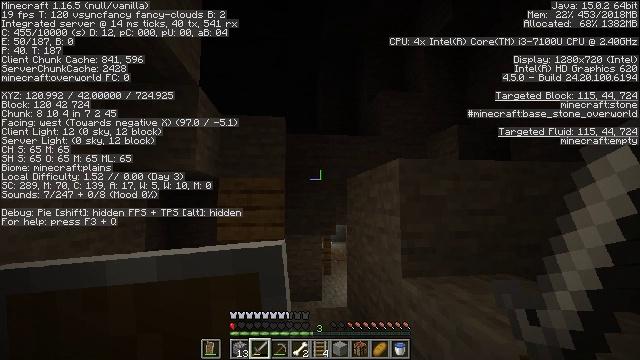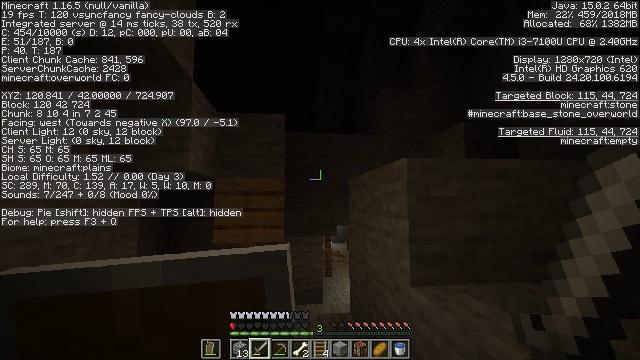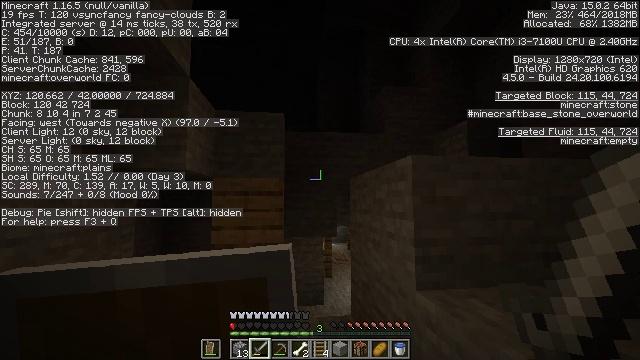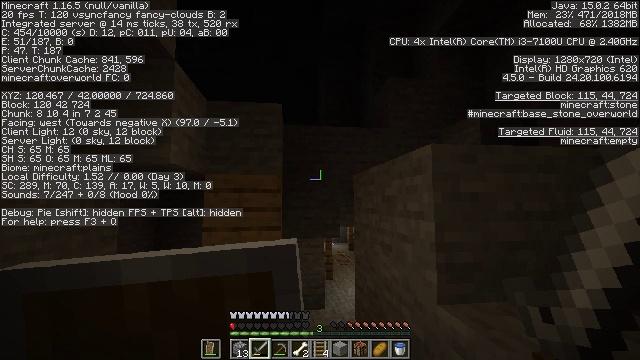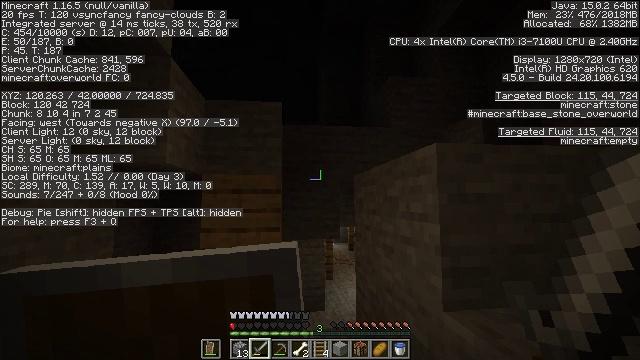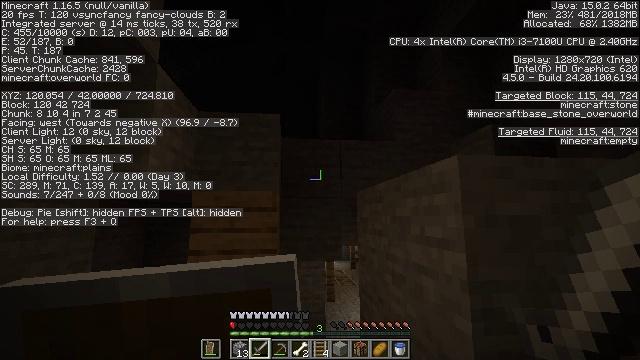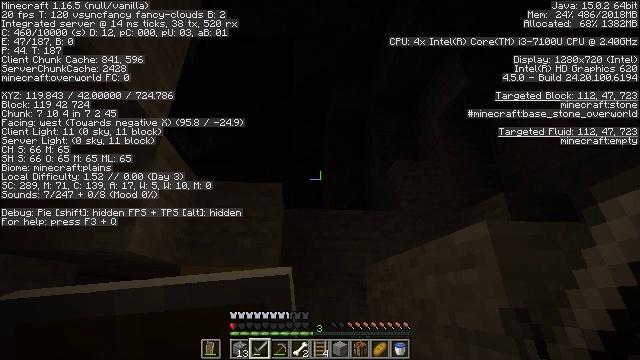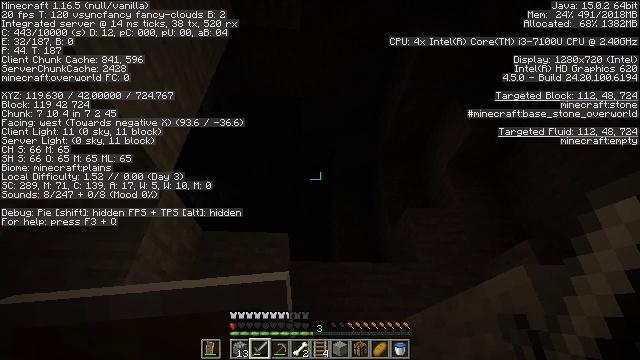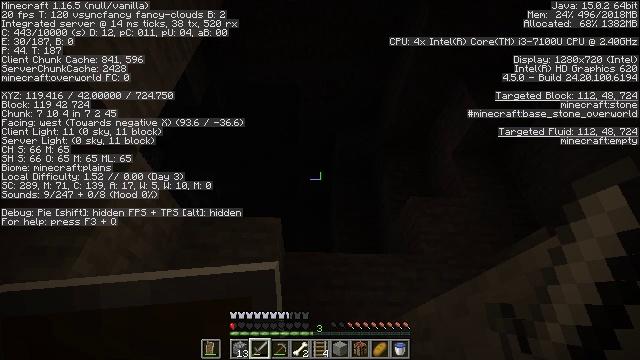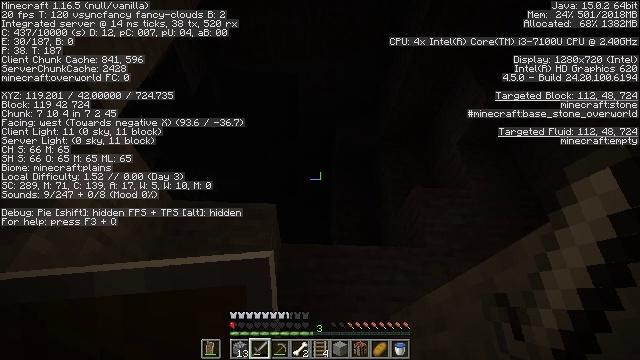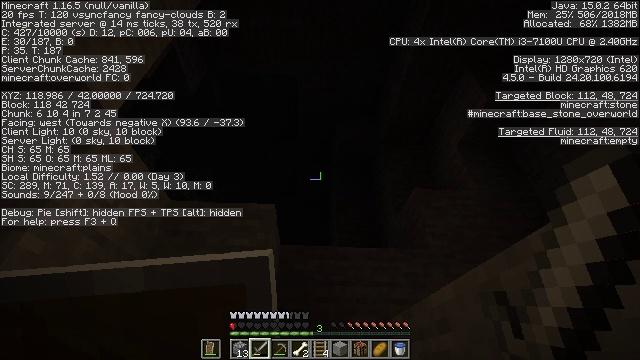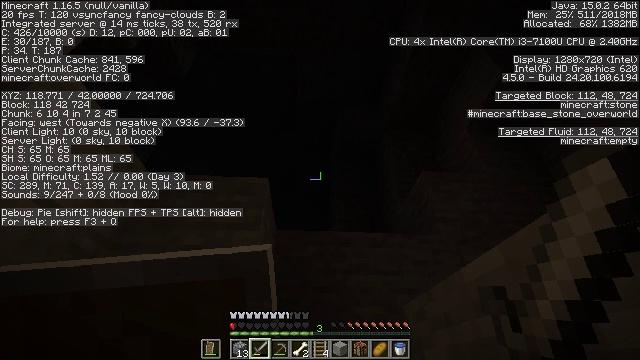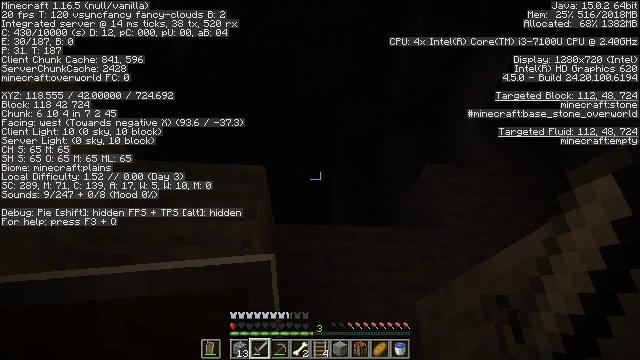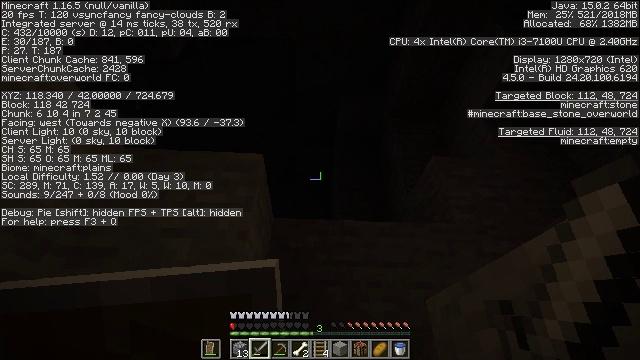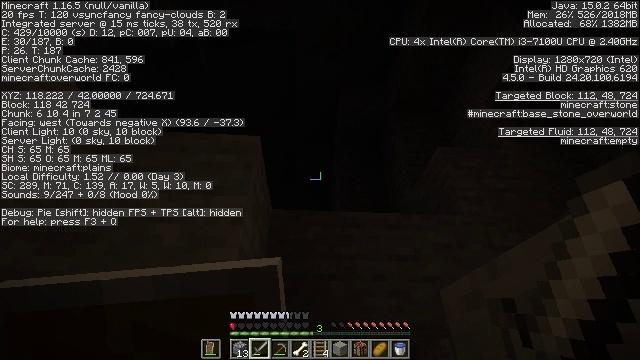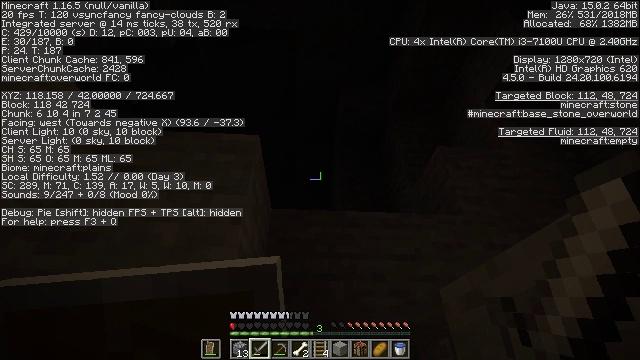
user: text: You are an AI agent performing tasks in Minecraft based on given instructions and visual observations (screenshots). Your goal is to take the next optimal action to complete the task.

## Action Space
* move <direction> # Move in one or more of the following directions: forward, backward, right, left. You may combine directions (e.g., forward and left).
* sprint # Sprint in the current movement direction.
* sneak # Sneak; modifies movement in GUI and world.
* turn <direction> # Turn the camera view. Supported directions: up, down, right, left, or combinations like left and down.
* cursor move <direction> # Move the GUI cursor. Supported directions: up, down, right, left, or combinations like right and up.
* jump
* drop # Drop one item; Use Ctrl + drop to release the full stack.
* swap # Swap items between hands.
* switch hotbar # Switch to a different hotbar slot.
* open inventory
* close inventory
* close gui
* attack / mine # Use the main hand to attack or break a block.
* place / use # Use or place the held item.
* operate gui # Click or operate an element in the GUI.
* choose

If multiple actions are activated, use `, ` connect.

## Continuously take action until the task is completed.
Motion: motion action
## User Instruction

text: Break the cobweb with a sword.
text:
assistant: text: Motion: move forward
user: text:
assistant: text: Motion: move forward
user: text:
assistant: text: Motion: move forward
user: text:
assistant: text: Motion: move forward
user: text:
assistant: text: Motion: move forward, turn up
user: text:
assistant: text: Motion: move forward, turn left and up
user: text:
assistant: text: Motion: move forward, turn left and up
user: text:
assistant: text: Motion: move forward
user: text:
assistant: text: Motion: move forward
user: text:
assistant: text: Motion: move forward
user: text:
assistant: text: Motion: move forward
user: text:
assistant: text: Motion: move forward
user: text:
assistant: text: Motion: move forward
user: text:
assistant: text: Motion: no_op
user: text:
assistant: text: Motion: no_op
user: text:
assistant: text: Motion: turn left and down
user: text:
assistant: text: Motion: turn left and down
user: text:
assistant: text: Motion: turn left and down
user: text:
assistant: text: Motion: turn left and down
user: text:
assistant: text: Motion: turn left and down
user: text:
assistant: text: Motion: turn left and down
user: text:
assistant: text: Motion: turn left and down
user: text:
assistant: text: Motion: turn left
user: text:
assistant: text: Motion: no_op
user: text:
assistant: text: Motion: no_op
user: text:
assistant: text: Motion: move forward
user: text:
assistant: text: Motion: move forward
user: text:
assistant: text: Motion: move forward, turn left and up
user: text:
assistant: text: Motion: move forward
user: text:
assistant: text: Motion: move forward